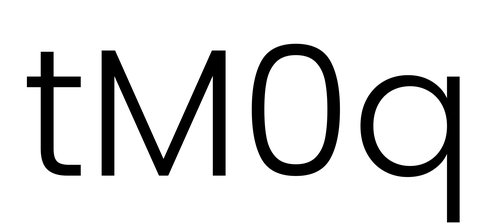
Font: Poppins-Light